Question: So I have an Angular app that uses the adal-angular library to authenticate with an ASP.NET Core 2.0 Web API. The API then uses on-behalf-of flow to authenticate with another API using the users token like this MS article <URL>.
The issue I have is this is working fine in the DEV environment but I have now deployed a TST environment with separate App Registrations and I am receiving the following exception when I try and request the token using on-behalf-of
> AADSTS240002: Input id_token cannot be used as 'urn:ietf:params:oauth:grant-type:jwt-bearer' grant.
The code I am using to request the token
'''
public async Task<string> AcquireTokenAsync(string resource)
{
try
{
string accessToken = await _httpContextAccessor.HttpContext.GetTokenAsync(AuthenticationConstants.AccessToken);
var credentials = new ClientCredential(_azureOptions.ClientId, _azureOptions.ClientSecret);
var authContext = new AuthenticationContext($"{_azureOptions.Instance}{_azureOptions.TenantId}")
{
ExtendedLifeTimeEnabled = true
};
// On-behalf-of auth token request call
var authResult = await authContext.AcquireTokenAsync(
resource,
credentials,
new UserAssertion(accessToken));
return authResult.AccessToken;
}
catch (AdalServiceException asex)
{
_logger.LogError(asex, $"Instance: {_azureOptions.Instance} Tenant: {_azureOptions.TenantId} ClientId: {_azureOptions.ClientId}");
throw;
}
catch (System.Exception ex)
{
_logger.LogError(ex, ex.Message);
throw;
}
}
'''
And I have used Fiddler  and it looks like all the correct parameters are being passed.
Any help would be very much appreciated. I have set knownClientApplications on the second API and I have granted permissions on the Angular backend API to the second API.
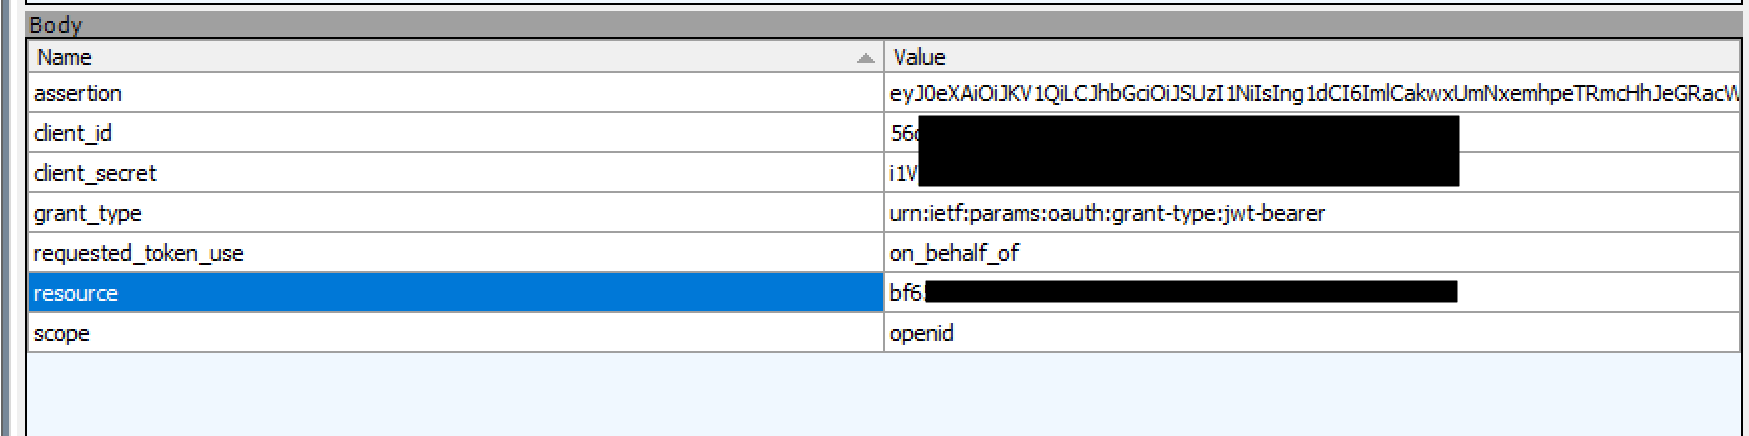
Answer: According to your question and the error, .
For using this OBO flow with this Grant type, your client must be a public client not credential client.
If you want to register your client as a WebApp/API, you can refer to <URL>:
<URL>
Hope this helps!
---
Update
According to OP's comment, he/she got it working by changing 'oauth2AllowImplicitFlow' from 'false' to 'true'.